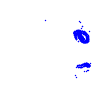
Particle: pion